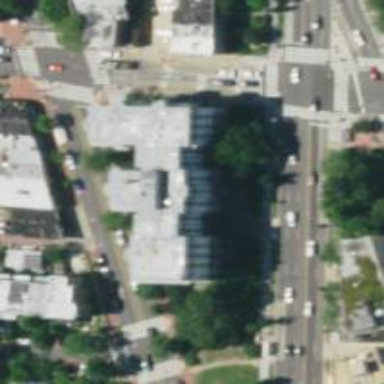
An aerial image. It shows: Healthcare clinic is depicted in the image.